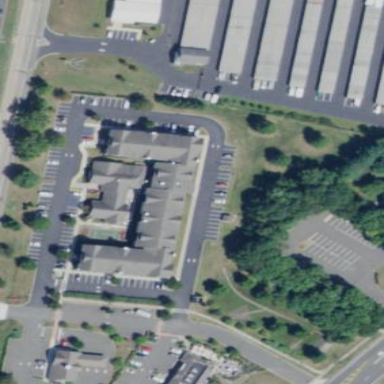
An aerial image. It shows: Hotel building.